Interaction volume radius: 10 \u00c5
Interaction volume height: 10 \u00c5
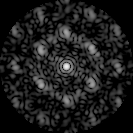
Disorder parameter: 0.5454